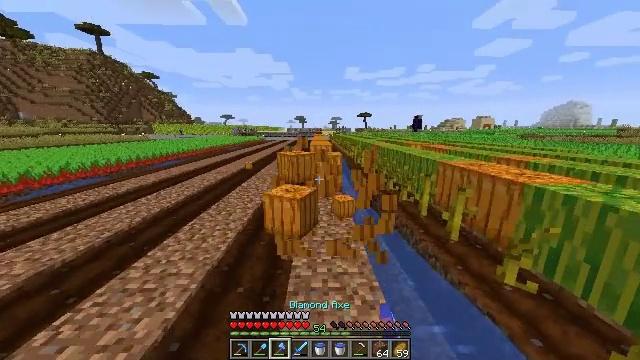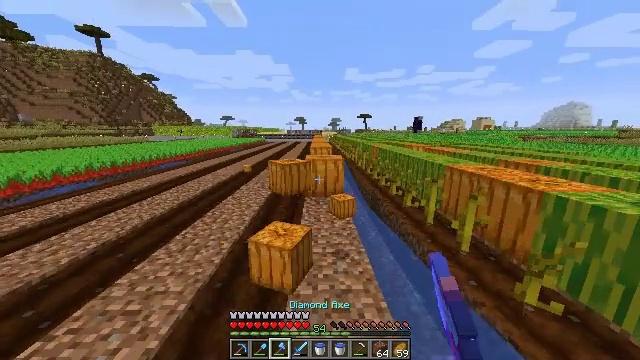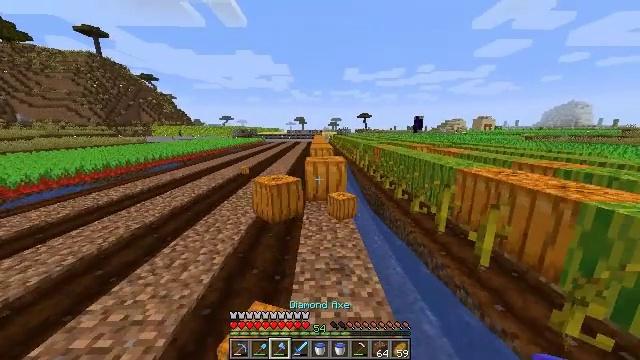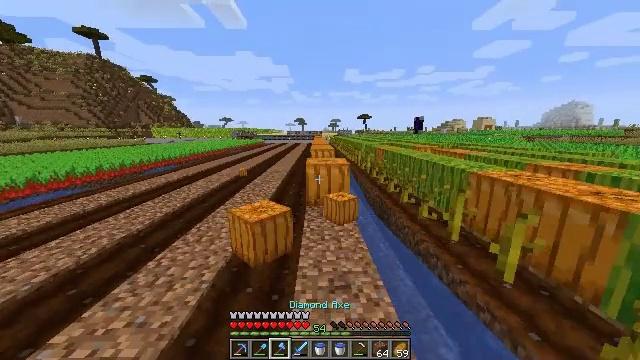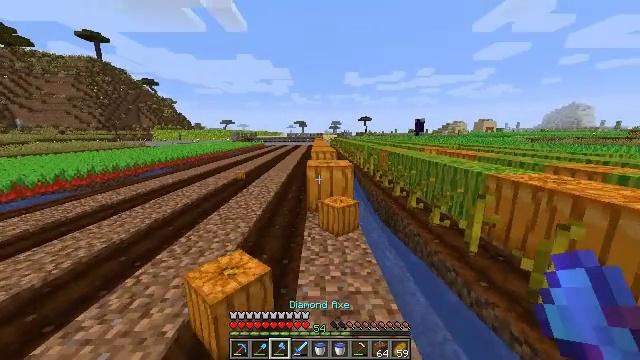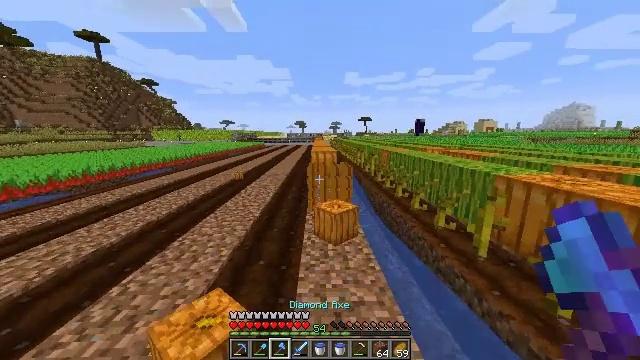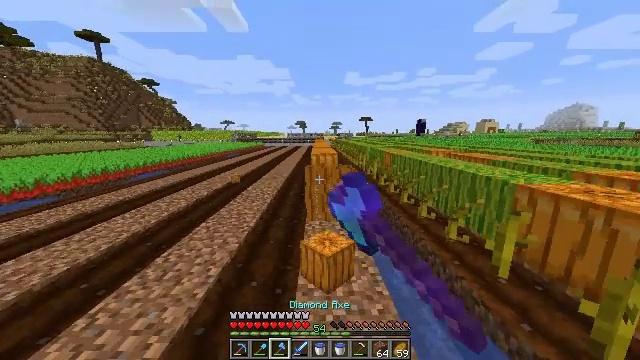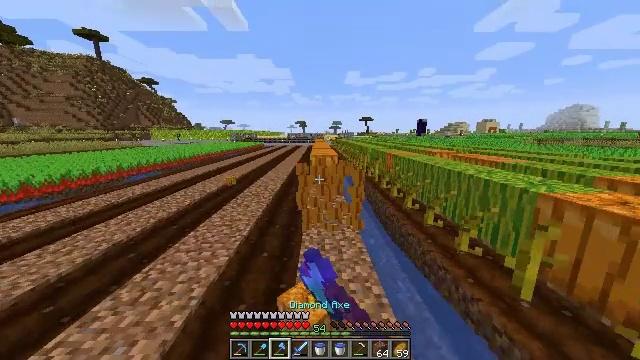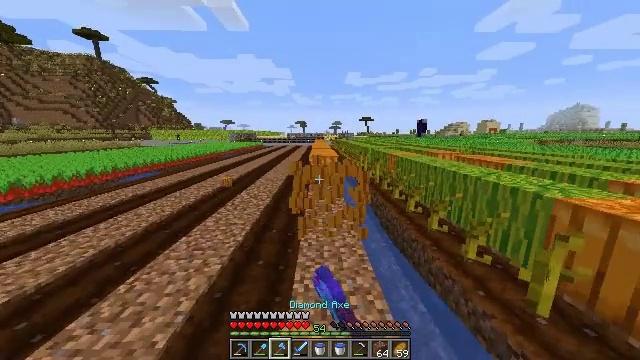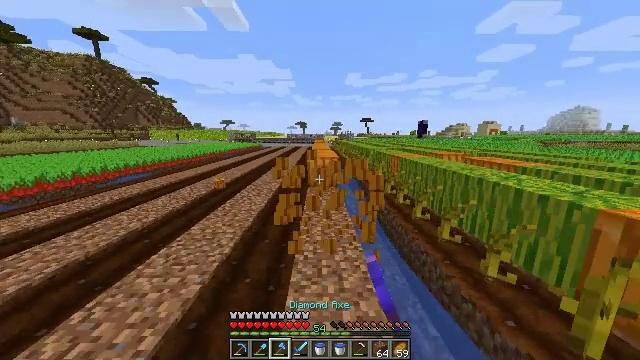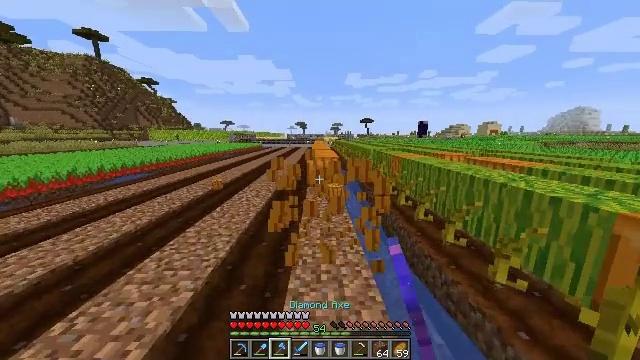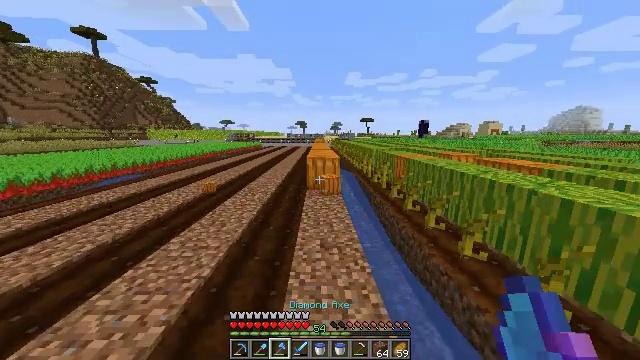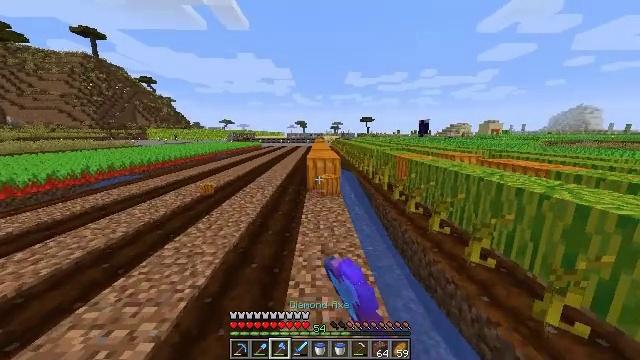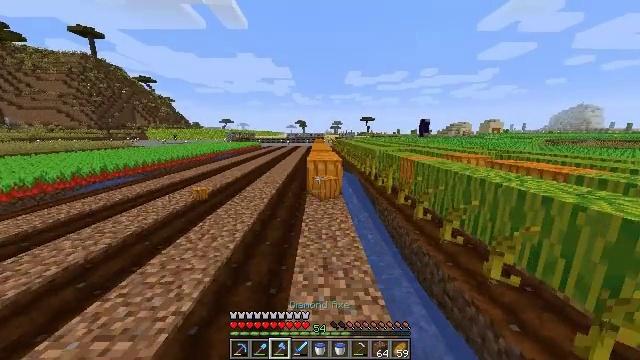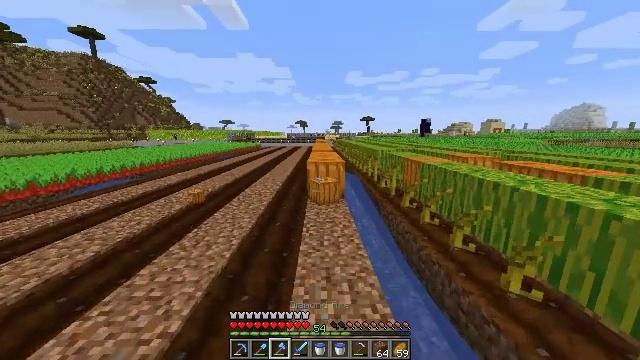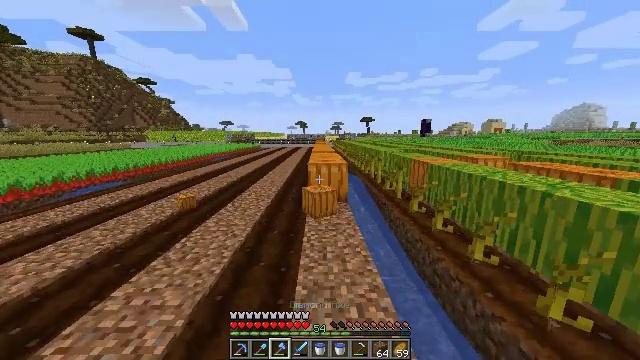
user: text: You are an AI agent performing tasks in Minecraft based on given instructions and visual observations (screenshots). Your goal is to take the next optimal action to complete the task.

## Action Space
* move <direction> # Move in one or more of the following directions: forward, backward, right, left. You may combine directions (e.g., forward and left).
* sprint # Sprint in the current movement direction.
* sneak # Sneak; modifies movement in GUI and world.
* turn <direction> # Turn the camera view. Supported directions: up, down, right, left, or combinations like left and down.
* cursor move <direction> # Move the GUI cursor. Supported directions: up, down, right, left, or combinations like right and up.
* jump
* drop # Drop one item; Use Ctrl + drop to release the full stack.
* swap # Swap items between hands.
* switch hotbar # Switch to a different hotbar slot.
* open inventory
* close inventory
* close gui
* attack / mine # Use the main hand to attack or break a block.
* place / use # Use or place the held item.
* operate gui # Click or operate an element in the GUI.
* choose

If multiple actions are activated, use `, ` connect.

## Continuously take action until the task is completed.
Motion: motion action
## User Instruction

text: Attack the pumpkin to gather it.
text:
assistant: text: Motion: move forward, sprint, attack / mine
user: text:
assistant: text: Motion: move forward, sprint, attack / mine
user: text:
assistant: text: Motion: move forward, sprint, attack / mine
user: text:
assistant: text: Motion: move forward, sprint, attack / mine
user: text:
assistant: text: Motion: move forward, sprint, attack / mine
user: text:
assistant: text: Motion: move forward, sprint, attack / mine
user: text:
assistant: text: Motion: move forward, sprint
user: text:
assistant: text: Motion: move forward, sprint
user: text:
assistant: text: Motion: move forward, sprint
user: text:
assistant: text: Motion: move forward, sprint
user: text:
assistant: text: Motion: move forward, sprint, attack / mine
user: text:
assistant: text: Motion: move forward, sprint, attack / mine
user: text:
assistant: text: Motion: move forward, sprint, attack / mine
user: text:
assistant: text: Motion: move forward, sprint, attack / mine
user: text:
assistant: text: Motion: move forward, sprint, attack / mine
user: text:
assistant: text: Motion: move forward, sprint, attack / mine
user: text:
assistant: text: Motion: move forward, sprint, attack / mine
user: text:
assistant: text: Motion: move forward, sprint
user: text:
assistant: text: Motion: move forward, sprint
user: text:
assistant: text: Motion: move forward, sprint
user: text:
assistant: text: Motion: move forward, sprint
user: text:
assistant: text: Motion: move forward, sprint, attack / mine
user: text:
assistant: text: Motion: move forward, sprint, attack / mine
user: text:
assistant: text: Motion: move forward, sprint, attack / mine
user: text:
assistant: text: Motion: move forward, sprint, attack / mine
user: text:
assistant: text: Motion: move forward, sprint, attack / mine
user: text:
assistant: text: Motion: move forward, sprint, attack / mine
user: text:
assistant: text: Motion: move forward, sprint, attack / mine
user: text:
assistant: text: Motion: move forward, sprint, attack / mine
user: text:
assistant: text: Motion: move forward, sprint, attack / mine